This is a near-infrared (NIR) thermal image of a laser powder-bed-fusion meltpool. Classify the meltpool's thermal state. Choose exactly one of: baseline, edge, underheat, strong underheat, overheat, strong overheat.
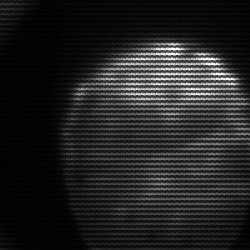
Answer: edge